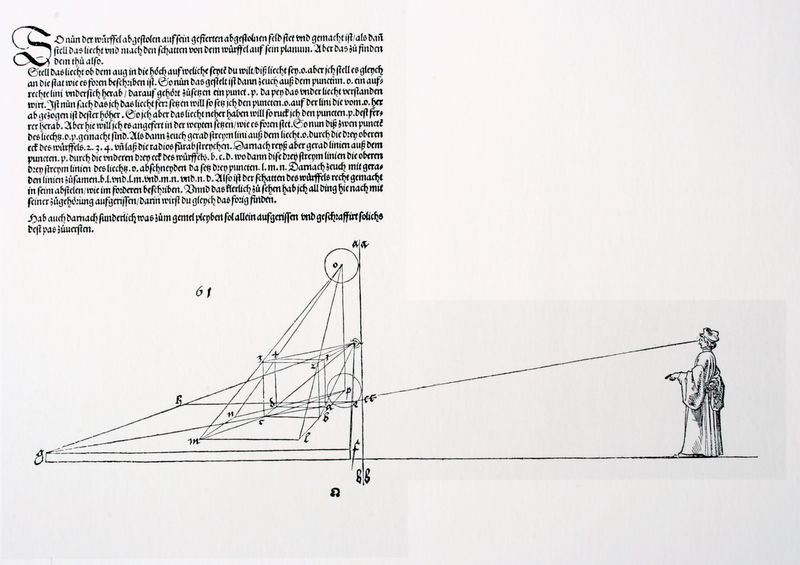
Titel: Unterweisung der Messung, 3. Buch: Von den Körpern, Direkte Konstruktion des Würfelschattens
Künstler: Albrecht Dürer
Standort: viele Standorte
Institution: Seriendruck
Schlagwörter: mann, weiß, dreieck, frau, grau, hut, schwarz, skizze, zeichnung, blick, dame, tuch, mütze, augen, mensch, sehen, auge, figur, gewand, person, kreis, deutschland, kopfbedeckung, schrift, papier, perspektive, grafik, graphik, linien, spalten, rad, zahlen, ziffern, deutsch, schriftzeichen, gestalt, betrachter, foto, fotografie, harmonie, buch, seilzug, druck, seite, illustration, schwarzweiß, text, buchstabe, buchstaben, kreise, beschriftung, initiale, schema, schriftbild, buchdruck, buchseite, sicht, ziffer, fluchtpunkt, griechisch, konstruktion, achse, achsen, gelehrter, pyramide, objekt, geometrie, nummer, altdeutsch, beschreibung, bezeichnung, erklärung, wissenschaft, lehre, konstruktionszeichnung, traktat, leonardo, winkel, da vinci, leonardo da vinci, distanz, messungen, berechnung, mathematik, proportion, rechnung, projektion, anleitung, berechnungen, messung, vorlagenbuch, technisch, wörter, sichtachse, abschnitte, blickachse, technische zeichnung, initial, druckschrift, doppelseite, majuskel, gewandt, inkunabel, blocksatz, entfernung, lehrbuch, regeln, blickwinkel, sehstrahl, mensc, wahrnehmung, mathematiker, physik, optik, shrift, vitruv, baupln, konstrukti0n, proportrionslehre, trigonometrie, uahlen, zentralpersepektive, augenhöhe, ss, 16. jahrhundert, da vinchi, geometie, blickwinckel, jamnitzer, zielpunkt, prspekti, idealperspektive